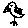
Label: bird